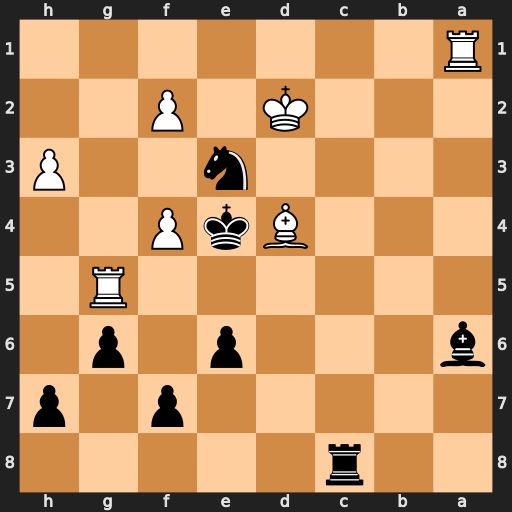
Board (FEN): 2r5/5p1p/b3p1p1/6R1/3BkP2/4n2P/3K1P2/R7
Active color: b
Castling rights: -
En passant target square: -
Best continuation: Rc2+ Ke1 Re2#